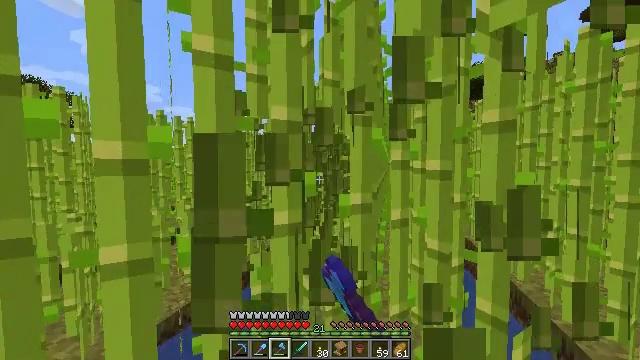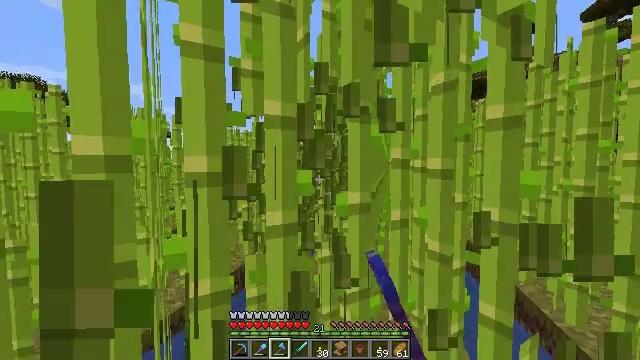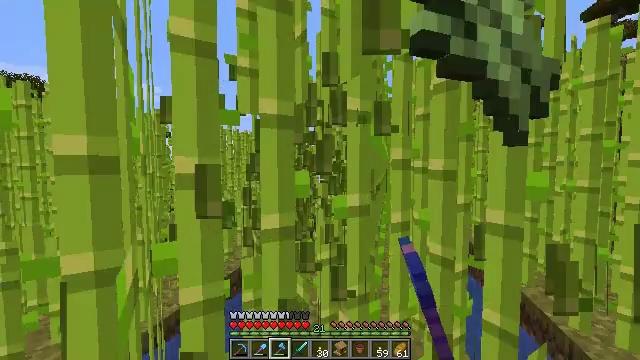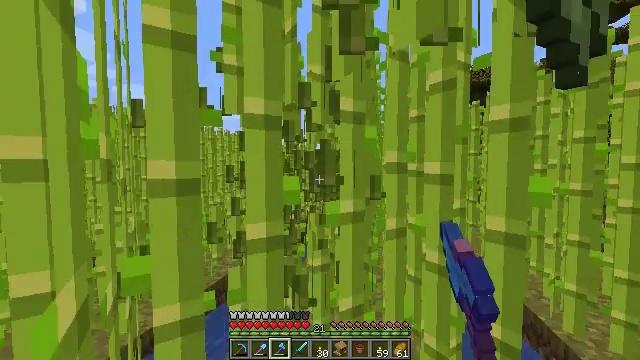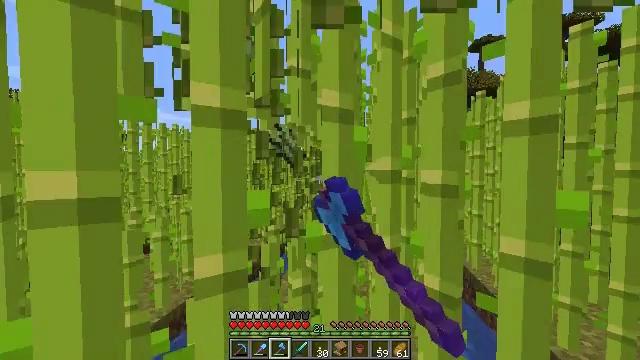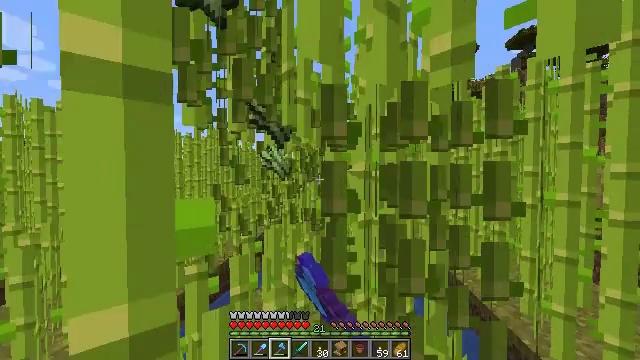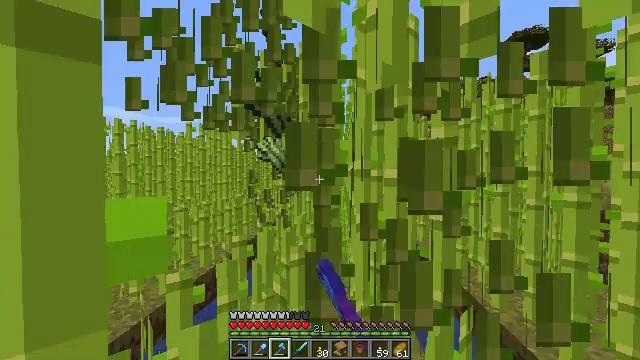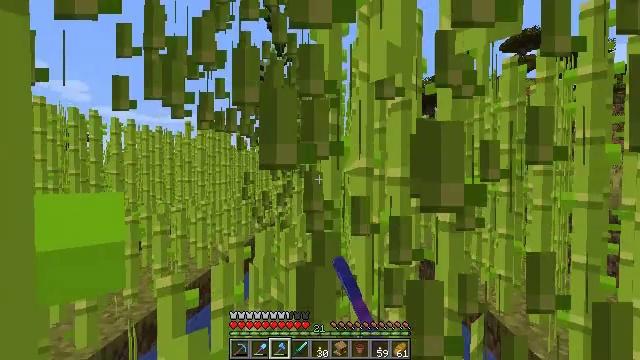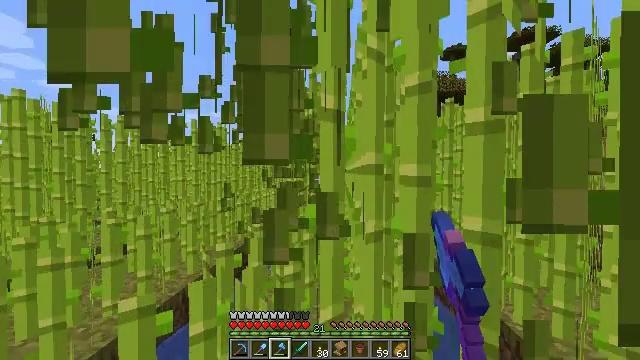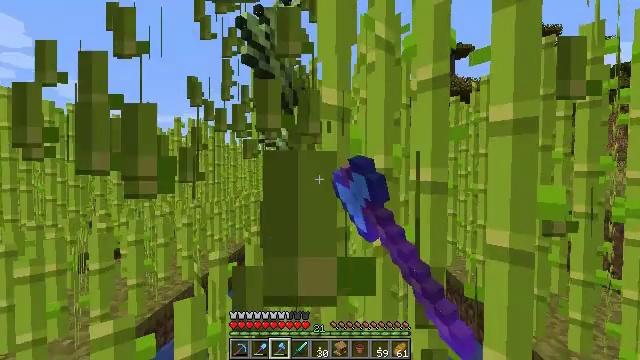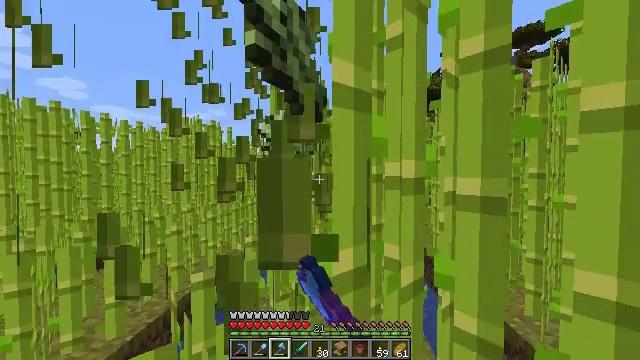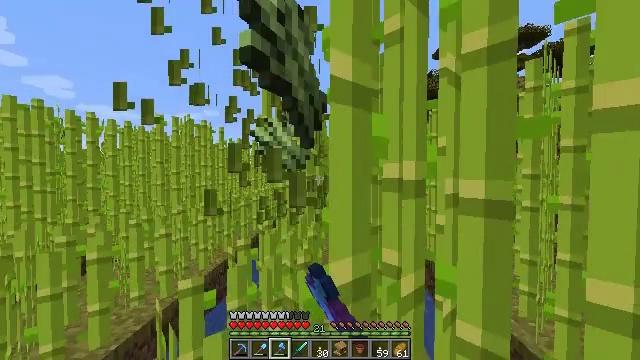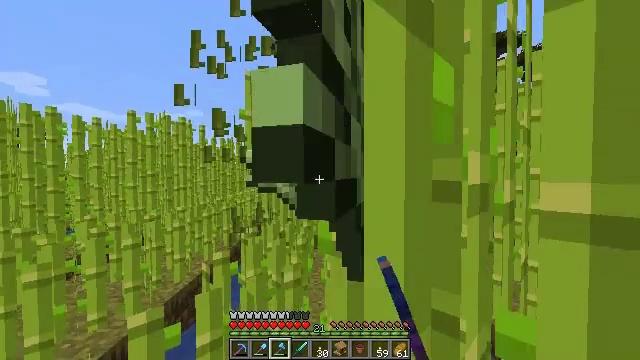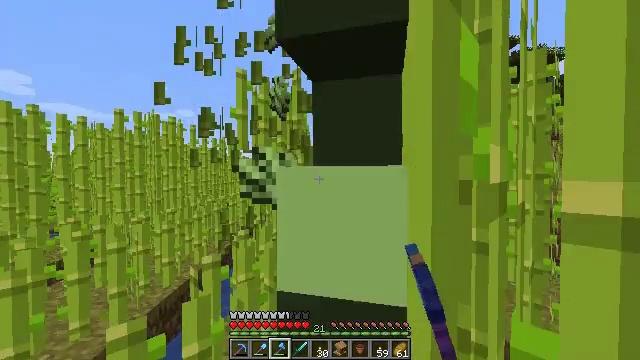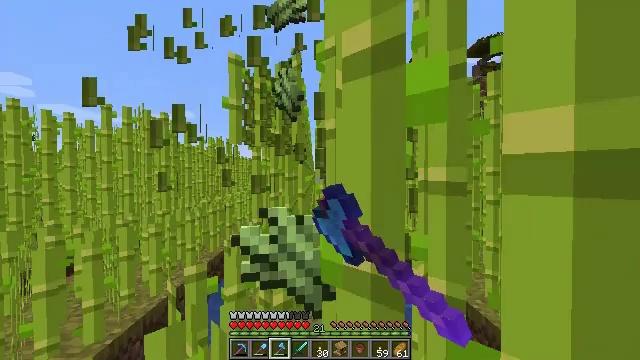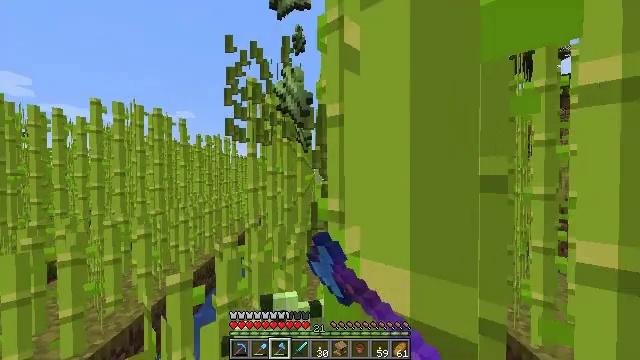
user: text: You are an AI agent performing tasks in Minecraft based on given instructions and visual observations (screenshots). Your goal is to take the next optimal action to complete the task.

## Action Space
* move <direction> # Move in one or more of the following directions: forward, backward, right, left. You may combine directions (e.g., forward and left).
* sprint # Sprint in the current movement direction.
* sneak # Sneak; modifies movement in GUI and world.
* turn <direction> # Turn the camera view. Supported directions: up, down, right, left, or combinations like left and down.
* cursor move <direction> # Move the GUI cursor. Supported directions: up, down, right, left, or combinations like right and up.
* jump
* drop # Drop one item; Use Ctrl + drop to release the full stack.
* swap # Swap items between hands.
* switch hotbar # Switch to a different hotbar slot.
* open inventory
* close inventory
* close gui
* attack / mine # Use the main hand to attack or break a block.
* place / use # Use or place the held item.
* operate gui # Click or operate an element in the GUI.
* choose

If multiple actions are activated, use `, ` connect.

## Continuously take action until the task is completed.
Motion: motion action
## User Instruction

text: Gather sugar cane for crafting.
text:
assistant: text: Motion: attack / mine
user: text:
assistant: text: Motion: move forward, attack / mine
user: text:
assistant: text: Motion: move forward, turn right, attack / mine
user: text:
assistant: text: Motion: move forward, turn right, attack / mine
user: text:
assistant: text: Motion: move forward, turn right, attack / mine
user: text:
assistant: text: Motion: move forward, attack / mine
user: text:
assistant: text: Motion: move forward, attack / mine
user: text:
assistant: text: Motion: move forward, attack / mine
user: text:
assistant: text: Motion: move forward, attack / mine
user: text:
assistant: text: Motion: move forward, attack / mine
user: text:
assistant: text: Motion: move forward, turn right, attack / mine
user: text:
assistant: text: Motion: move forward, turn right, attack / mine
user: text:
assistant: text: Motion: move forward, turn right, attack / mine
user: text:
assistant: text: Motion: move forward, attack / mine
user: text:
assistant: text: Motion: move forward, sprint, attack / mine
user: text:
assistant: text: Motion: move forward, sprint, attack / mine
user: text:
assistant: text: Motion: move forward, sprint, attack / mine
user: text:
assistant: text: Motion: move forward, sprint, turn left, attack / mine
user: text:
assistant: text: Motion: move forward, sprint, turn left, attack / mine
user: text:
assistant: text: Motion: move forward, sprint, attack / mine
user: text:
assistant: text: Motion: move forward, sprint, attack / mine
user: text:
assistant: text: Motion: move forward, sprint, attack / mine
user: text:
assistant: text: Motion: move forward, sprint, attack / mine
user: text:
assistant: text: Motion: move forward, sprint, attack / mine
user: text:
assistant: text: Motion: move forward, sprint, turn right, attack / mine
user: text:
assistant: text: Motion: move forward, sprint, turn right, attack / mine
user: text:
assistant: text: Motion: move forward, sprint, attack / mine
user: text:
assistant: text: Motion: move forward, sprint, attack / mine
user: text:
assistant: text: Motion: move forward, sprint, turn left, attack / mine
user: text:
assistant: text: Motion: move forward, sprint, turn left, attack / mine